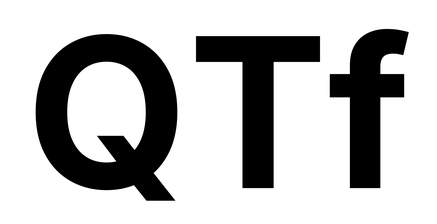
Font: Inter_Bold